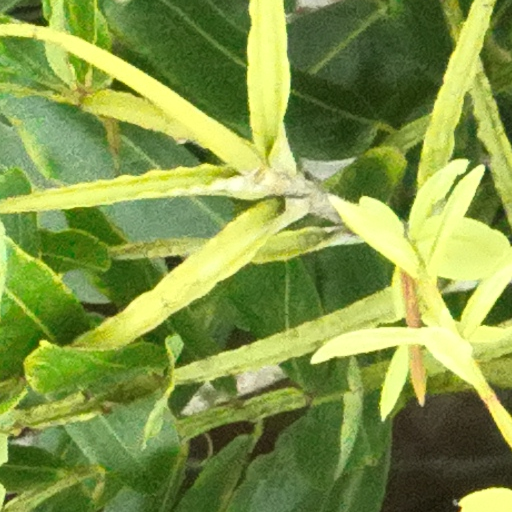
Species: Dipteryx oleifera
GBIF accepted scientific name: Dipteryx oleifera
Crown area (m\u00b2): 385.517